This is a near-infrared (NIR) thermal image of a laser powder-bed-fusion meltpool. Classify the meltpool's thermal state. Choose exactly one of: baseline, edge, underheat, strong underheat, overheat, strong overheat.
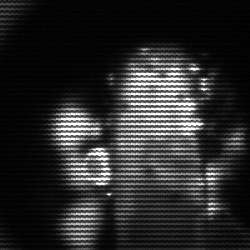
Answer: strong underheat